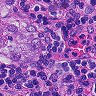
Metastatic tissue present: yes